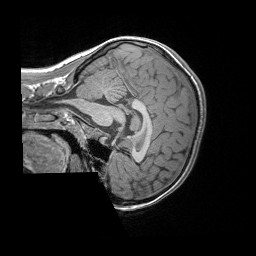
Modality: T1w
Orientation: sagittal
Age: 9
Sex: female
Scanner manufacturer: siemens
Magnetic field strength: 3 T
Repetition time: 1.65 s
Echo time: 0.00203 s